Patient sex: M
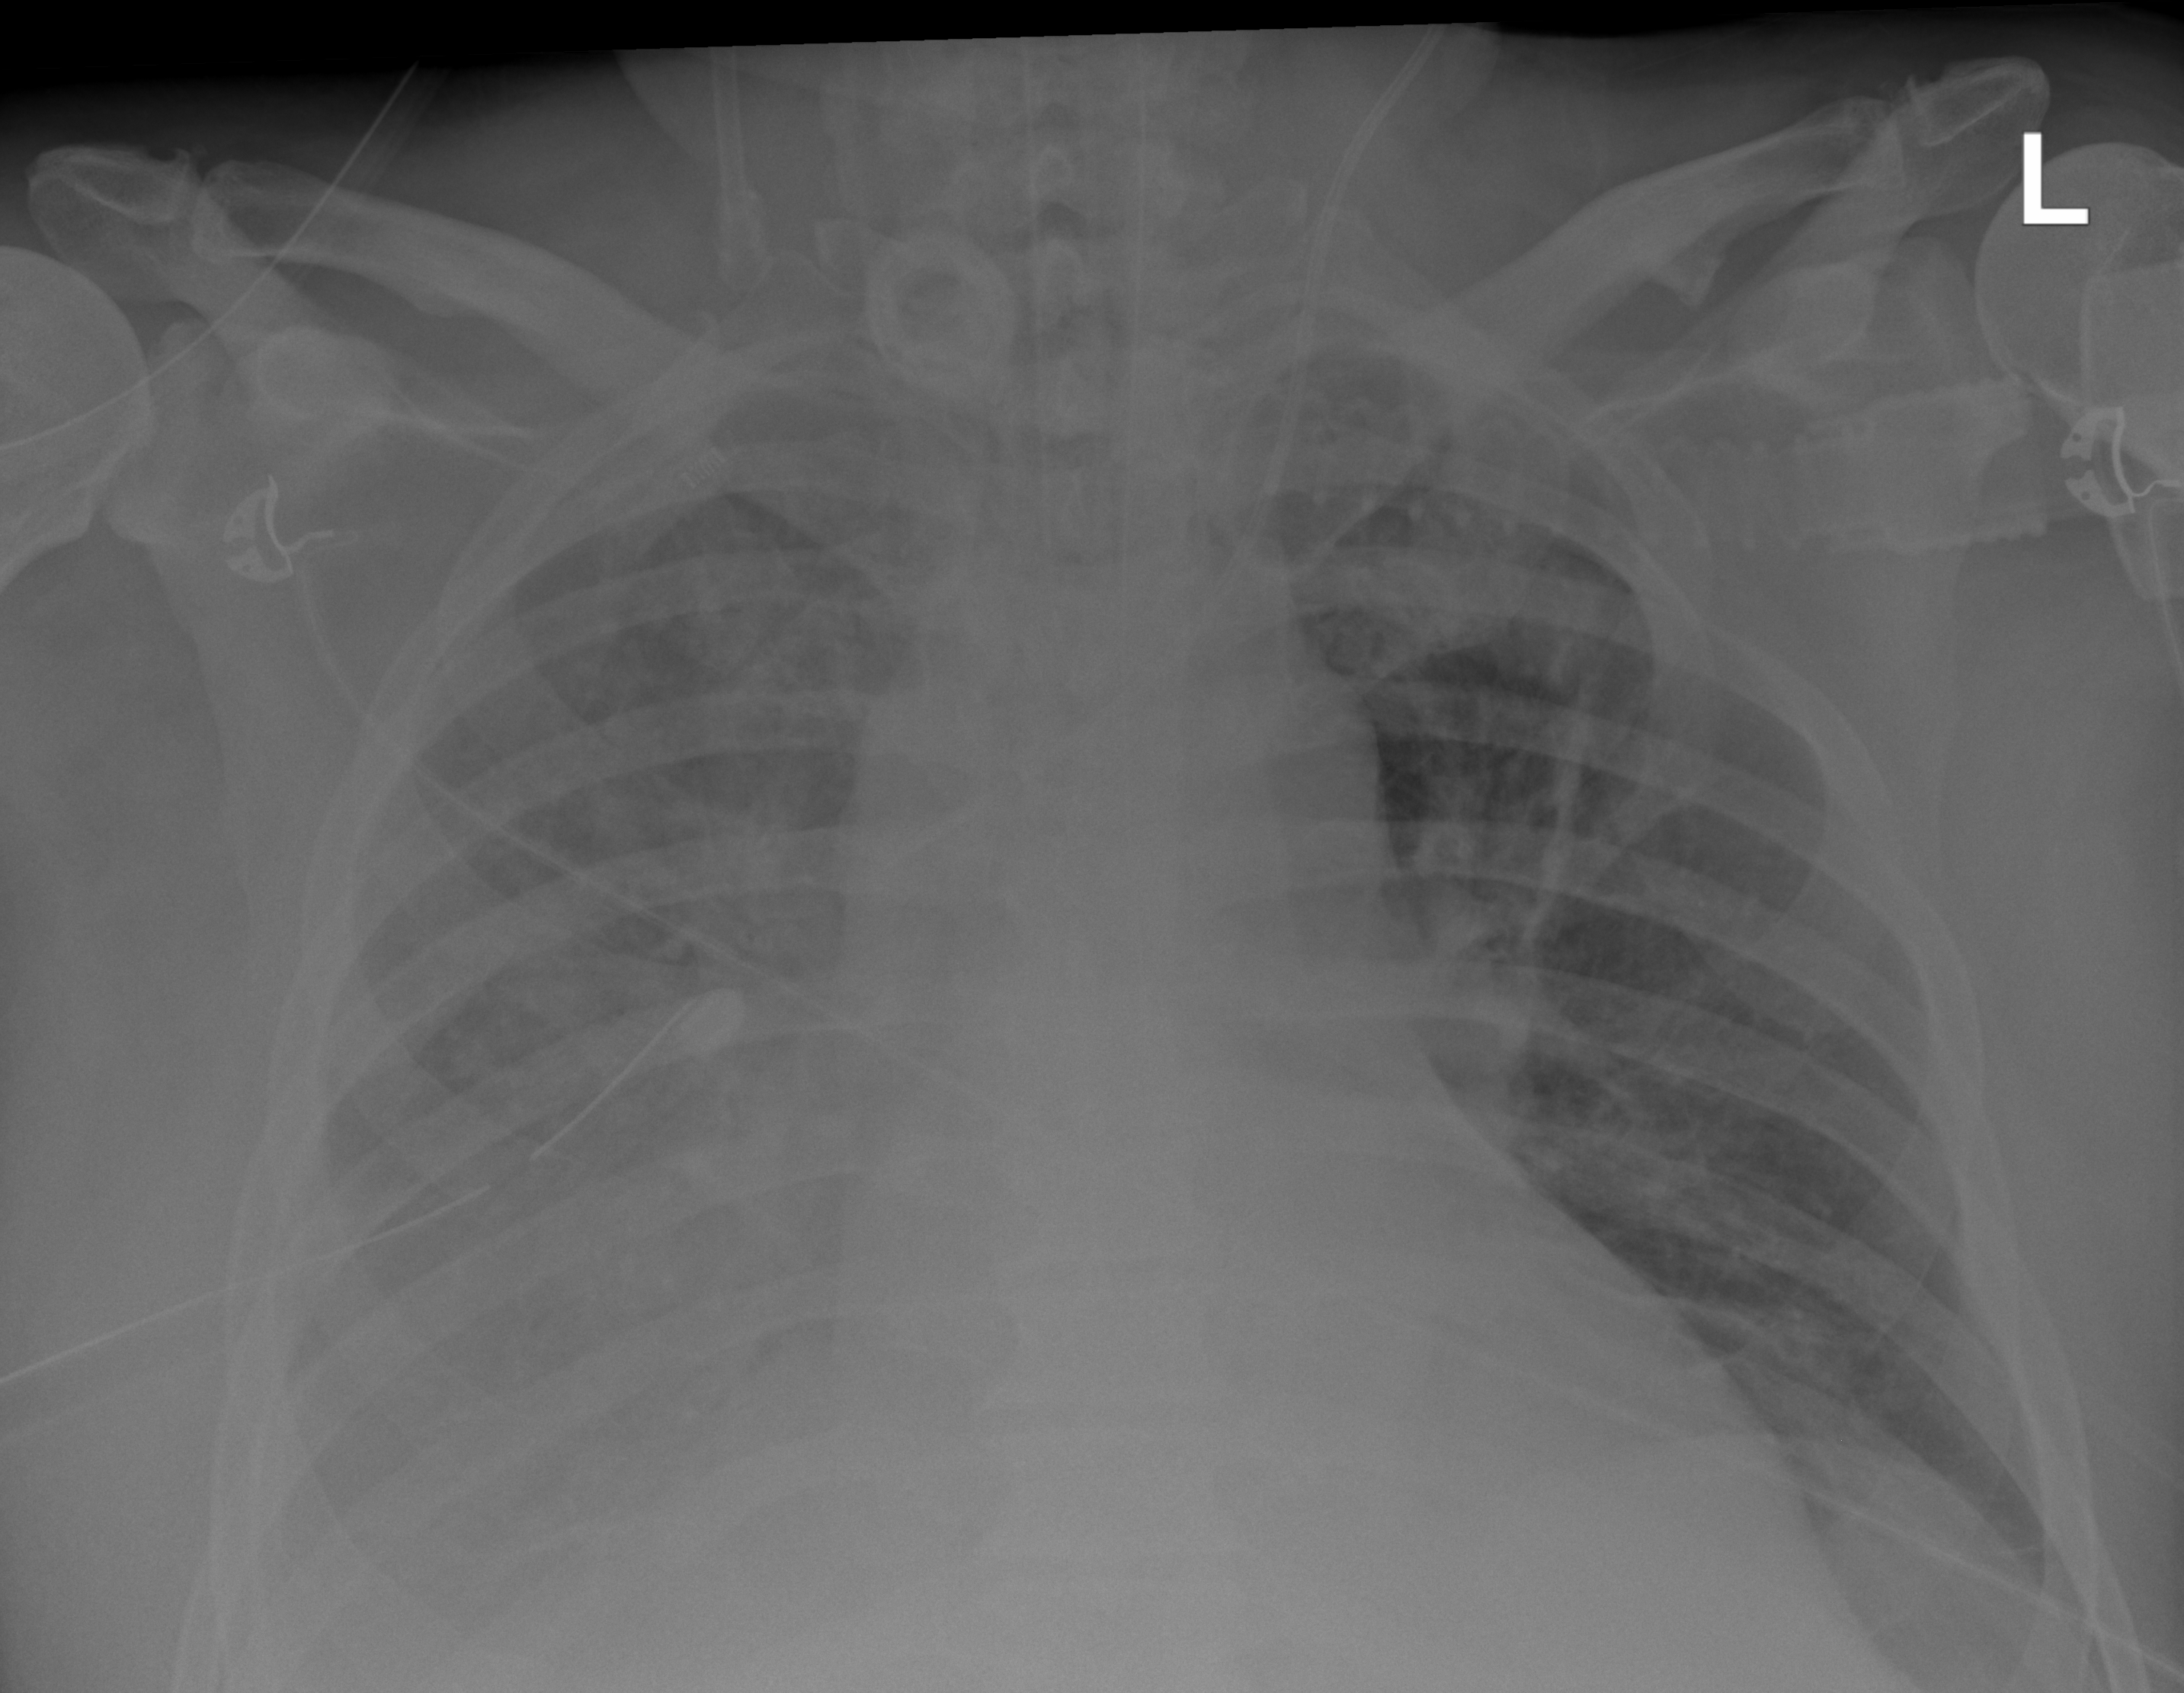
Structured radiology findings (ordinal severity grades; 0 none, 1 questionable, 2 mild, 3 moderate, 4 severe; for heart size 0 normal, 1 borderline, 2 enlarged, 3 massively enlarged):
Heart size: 1
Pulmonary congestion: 2
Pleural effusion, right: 3
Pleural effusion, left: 0
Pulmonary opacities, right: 3
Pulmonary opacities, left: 0
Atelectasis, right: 3
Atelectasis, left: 2